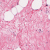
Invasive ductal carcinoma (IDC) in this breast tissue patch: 0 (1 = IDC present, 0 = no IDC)